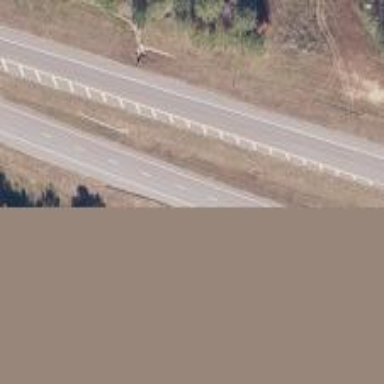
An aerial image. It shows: Primary highway with asphalt surface that includes dual carriageway.